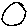
Label: circle